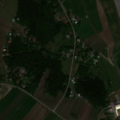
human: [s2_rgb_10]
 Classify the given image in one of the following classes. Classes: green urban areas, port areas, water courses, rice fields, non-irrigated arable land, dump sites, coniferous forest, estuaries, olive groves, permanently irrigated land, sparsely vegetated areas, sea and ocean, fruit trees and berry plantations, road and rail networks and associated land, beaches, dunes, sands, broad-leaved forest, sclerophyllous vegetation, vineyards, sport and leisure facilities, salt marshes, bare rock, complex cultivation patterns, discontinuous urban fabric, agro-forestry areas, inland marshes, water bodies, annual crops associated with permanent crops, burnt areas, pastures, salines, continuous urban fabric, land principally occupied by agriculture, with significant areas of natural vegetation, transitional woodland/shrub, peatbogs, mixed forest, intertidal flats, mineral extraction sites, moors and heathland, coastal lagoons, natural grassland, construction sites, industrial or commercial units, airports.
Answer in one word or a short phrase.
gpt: discontinuous urban fabric, airports, non-irrigated arable land, land principally occupied by agriculture, with significant areas of natural vegetation, mixed forest